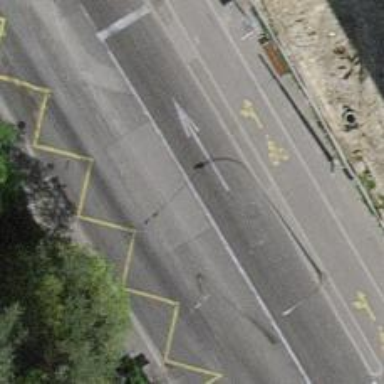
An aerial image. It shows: Trolleybus stop position for public transport.